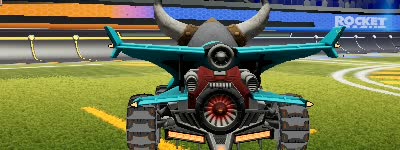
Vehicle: aftershock